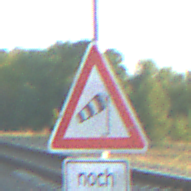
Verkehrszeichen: SeitenwindVonRechts
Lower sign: LaengeEinerStrecke4
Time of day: SunriseSunset
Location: Outdoor (RoadRail)
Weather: Clear
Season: NotSpecified
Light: Natural